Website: ulta-beauty
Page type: payment
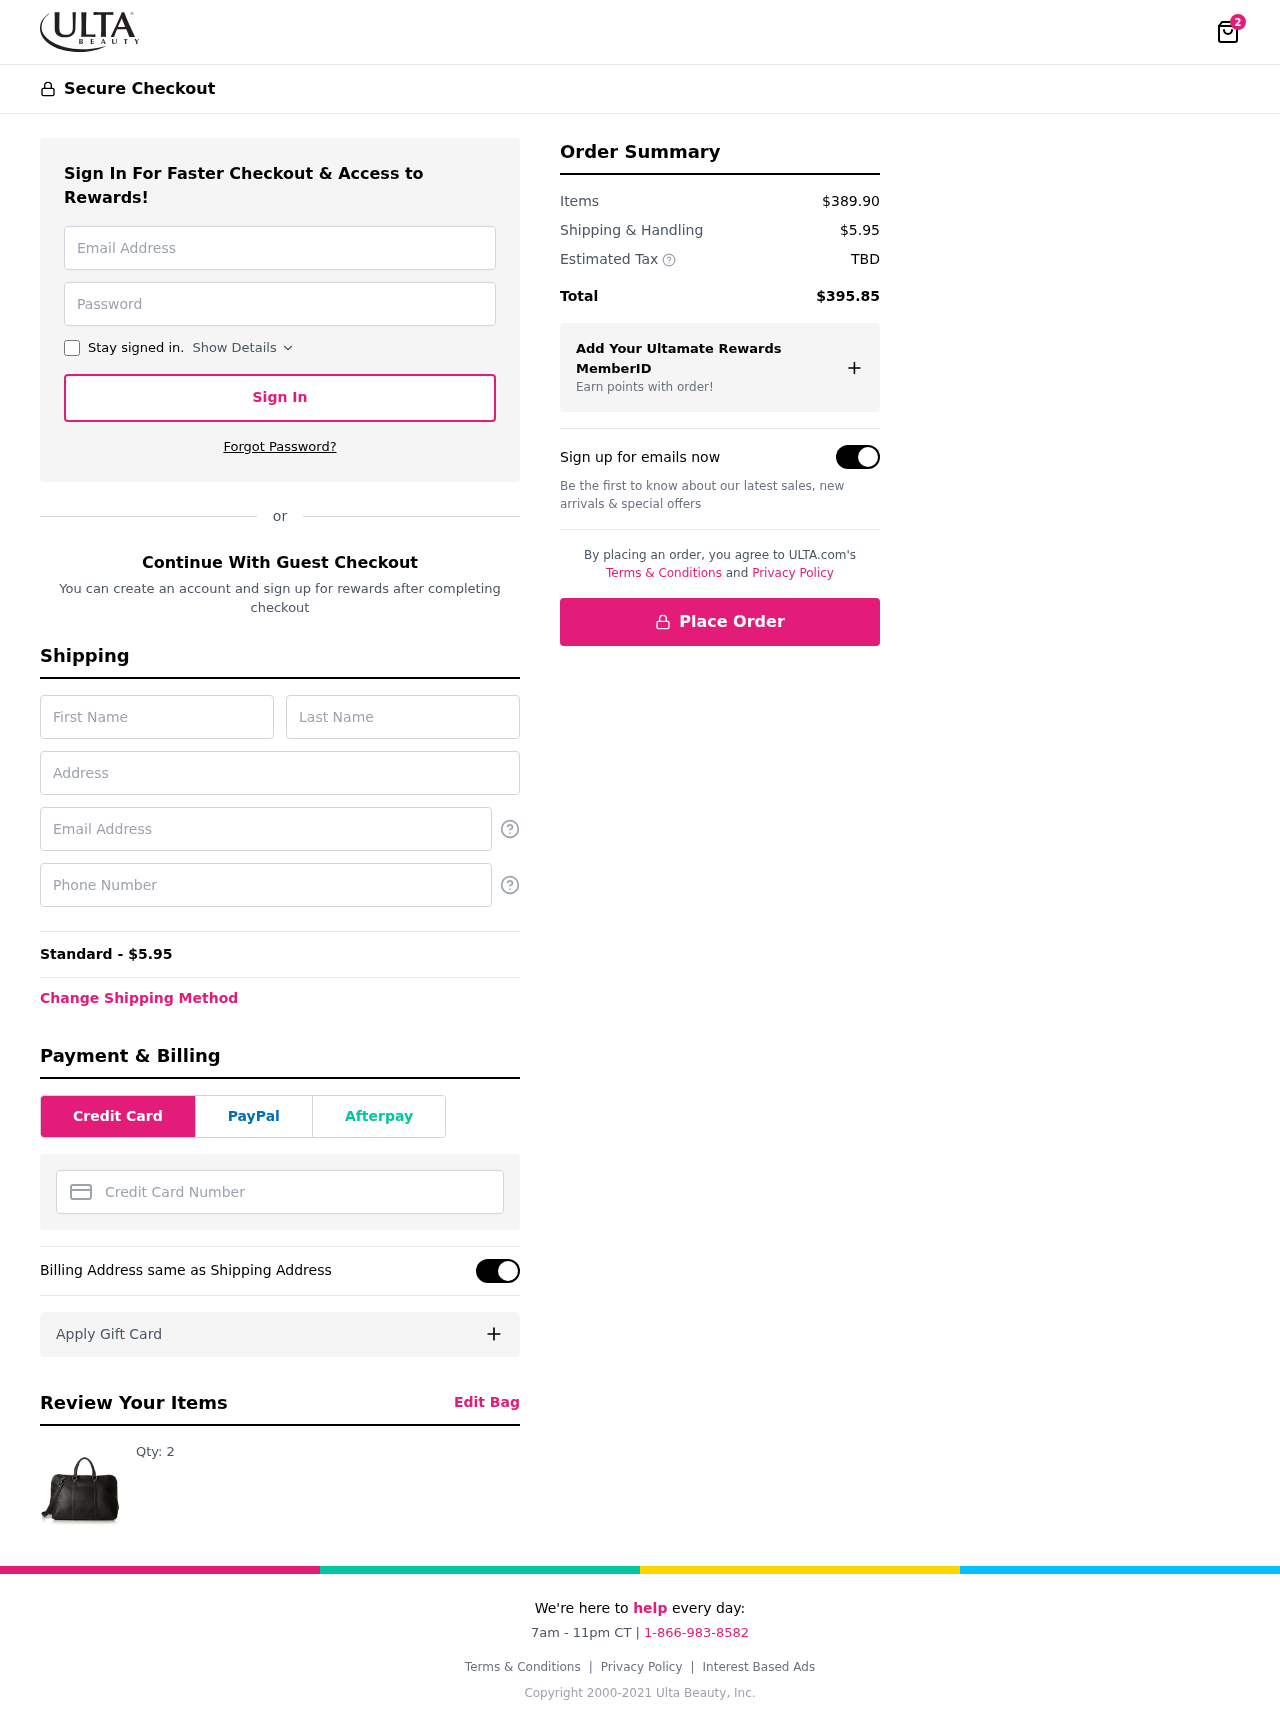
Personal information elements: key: PII_CARD_NUMBER
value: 6520 5037 4718 5040
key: PII_EMAIL
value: teresa_parrish@hotmail.com
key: PII_FIRSTNAME
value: Teresa
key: PII_LASTNAME
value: Parrish
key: PII_PHONE
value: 6659387819
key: PII_STREET
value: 90234 Charles Passage Suite 155
Product elements: key: PRODUCT1_QUANTITY
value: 2
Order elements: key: ORDER_NUM_ITEMS
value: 2
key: ORDER_SHIPPING_COST
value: $5.95
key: ORDER_SHIPPING_COST
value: Standard - $5.95
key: ORDER_SUBTOTAL
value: $389.90
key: ORDER_TAX
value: TBD
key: ORDER_TOTAL
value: $395.85